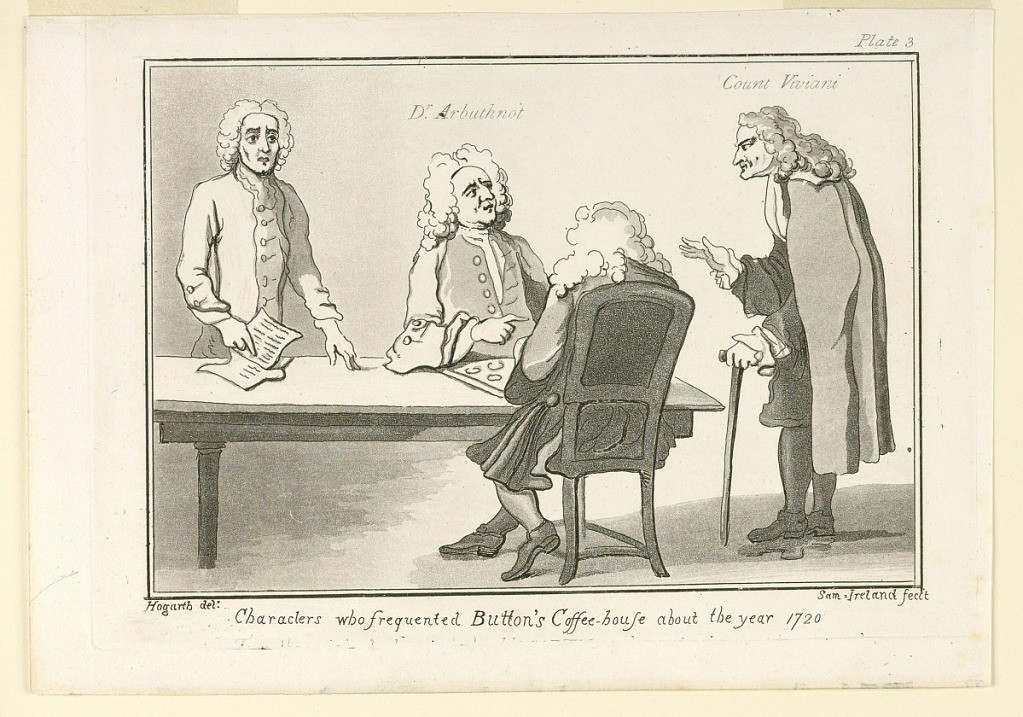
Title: Plate III, from "Characters who Frequented Button's Coffeehouse About the Year 1720"
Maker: Samuel Ireland, English, ca. 1744–1800
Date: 1786
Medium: Aquatint on paper
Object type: Print
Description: Interior scene with four men around a table. Two of them are seated. Two men are standing, one at left, the other one at right. The latter is wearing a coat.